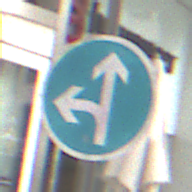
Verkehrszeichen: VorgeschriebeneFahrtrichtungGeradeausOderLinks
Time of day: Midday
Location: Outdoor (Urban)
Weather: Overcast
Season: NotSpecified
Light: Natural